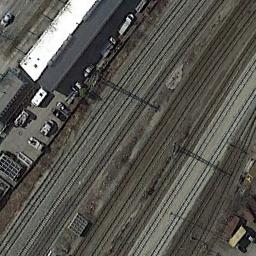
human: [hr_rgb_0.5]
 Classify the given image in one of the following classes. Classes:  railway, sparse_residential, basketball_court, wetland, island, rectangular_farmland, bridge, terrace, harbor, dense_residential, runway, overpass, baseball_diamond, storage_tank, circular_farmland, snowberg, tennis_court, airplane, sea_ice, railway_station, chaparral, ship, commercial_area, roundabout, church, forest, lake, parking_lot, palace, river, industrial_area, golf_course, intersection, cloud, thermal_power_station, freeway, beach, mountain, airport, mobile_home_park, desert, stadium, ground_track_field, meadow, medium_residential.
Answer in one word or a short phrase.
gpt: railway